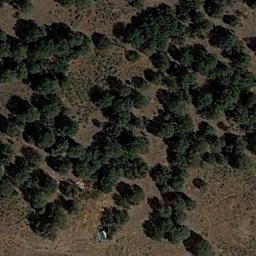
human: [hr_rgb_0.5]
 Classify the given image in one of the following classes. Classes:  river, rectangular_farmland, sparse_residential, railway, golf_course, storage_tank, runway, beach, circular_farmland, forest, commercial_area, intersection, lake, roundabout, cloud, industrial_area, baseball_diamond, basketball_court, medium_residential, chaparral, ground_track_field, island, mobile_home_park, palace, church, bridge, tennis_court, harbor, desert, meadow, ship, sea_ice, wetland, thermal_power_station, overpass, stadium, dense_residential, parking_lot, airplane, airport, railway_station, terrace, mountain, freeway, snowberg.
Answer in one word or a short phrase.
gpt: chaparral